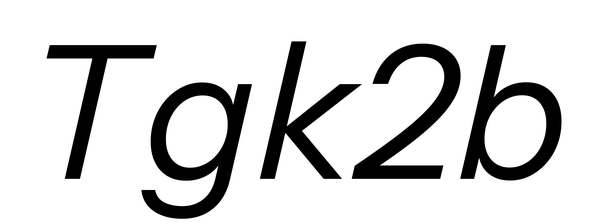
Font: InstrumentSans-Italic_Italic